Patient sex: M
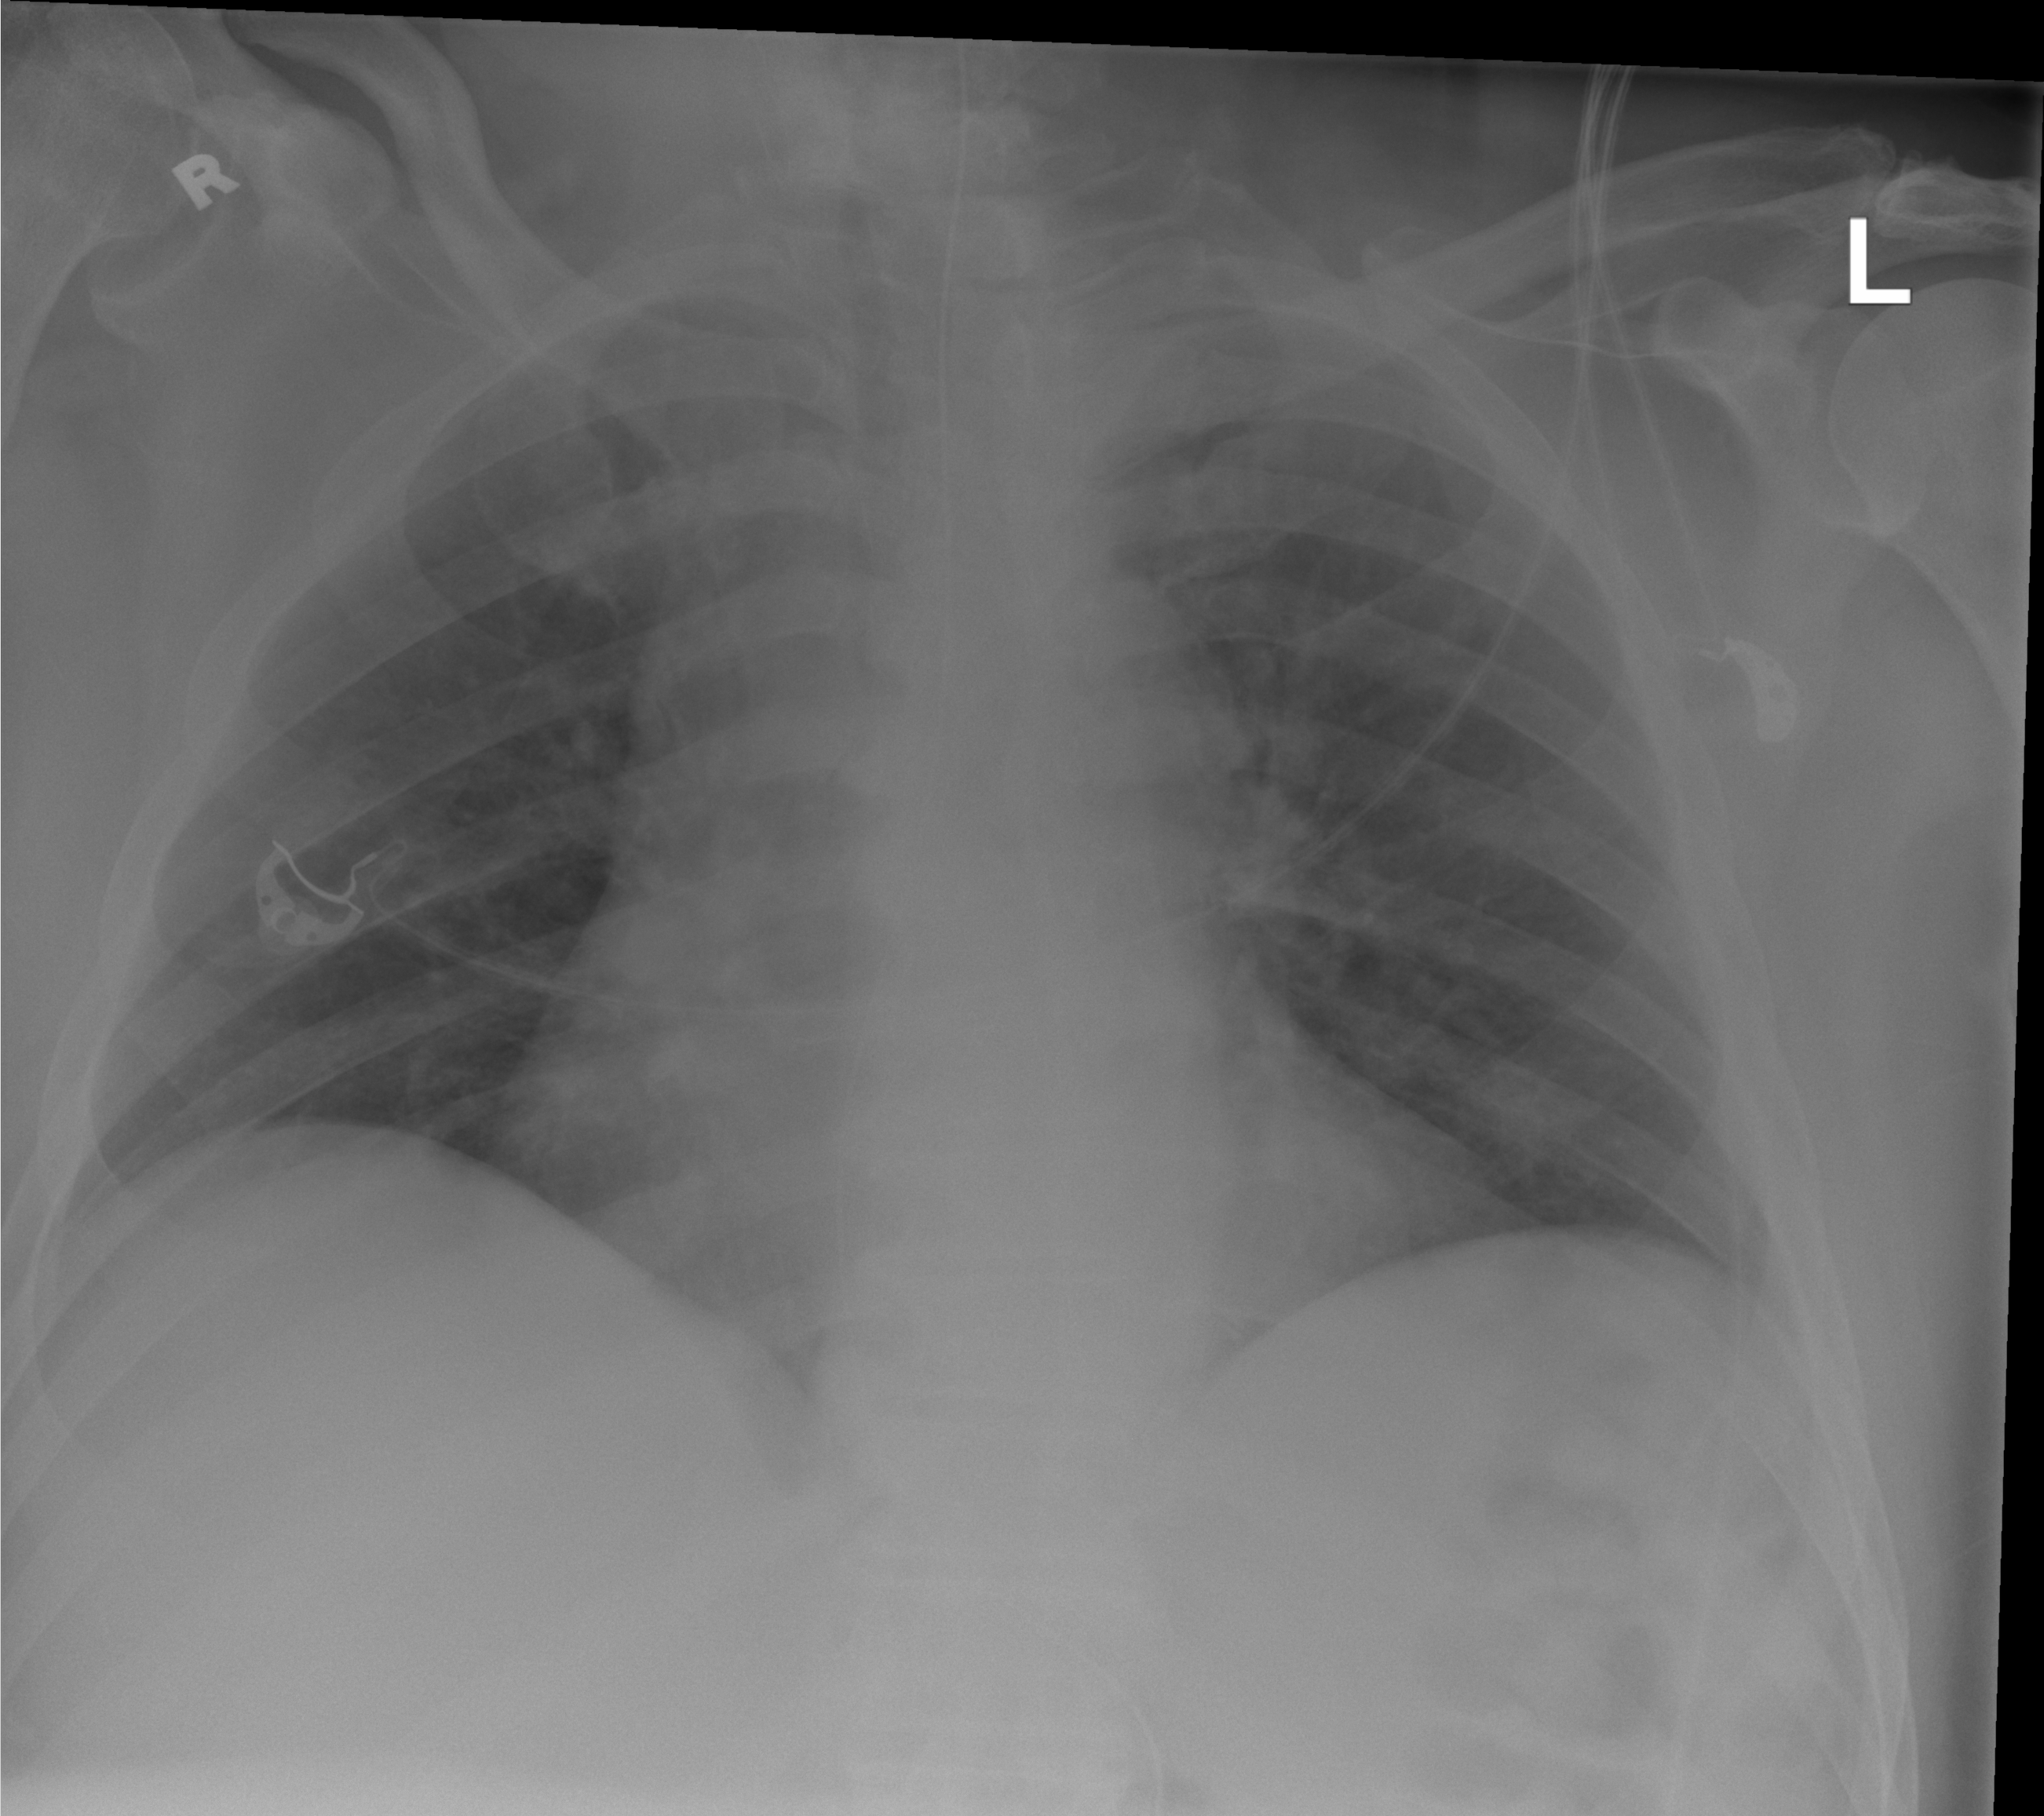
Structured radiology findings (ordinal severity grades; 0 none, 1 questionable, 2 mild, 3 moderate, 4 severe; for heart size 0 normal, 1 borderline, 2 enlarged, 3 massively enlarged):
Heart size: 0
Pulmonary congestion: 1
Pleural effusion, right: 0
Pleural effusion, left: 0
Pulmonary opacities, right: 2
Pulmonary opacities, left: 1
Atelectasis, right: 0
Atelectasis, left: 0